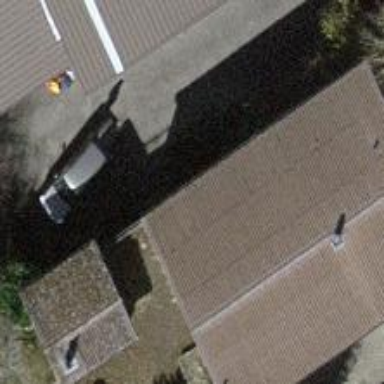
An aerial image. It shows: Residential building.